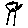
Label: tree